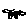
Label: car